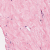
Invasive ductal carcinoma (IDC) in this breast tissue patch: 0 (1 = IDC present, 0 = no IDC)